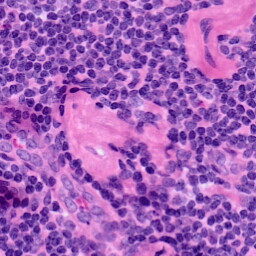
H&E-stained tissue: LymphNode